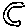
Label: moon